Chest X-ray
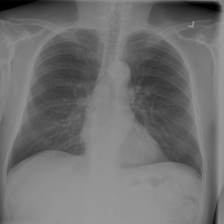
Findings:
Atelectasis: negative
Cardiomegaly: negative
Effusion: negative
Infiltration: negative
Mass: negative
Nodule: negative
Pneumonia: negative
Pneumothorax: negative
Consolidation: negative
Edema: negative
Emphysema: negative
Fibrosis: negative
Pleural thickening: negative
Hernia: negative